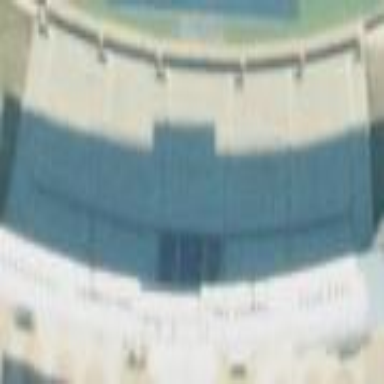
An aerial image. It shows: Grandstand building.